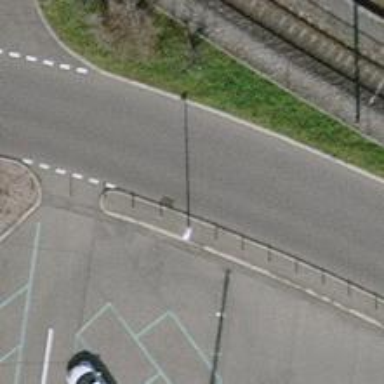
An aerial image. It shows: Pole supporting street lamp.